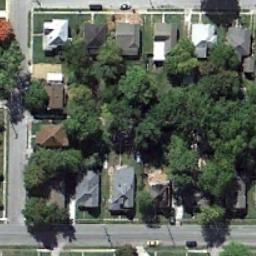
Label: medium_residential